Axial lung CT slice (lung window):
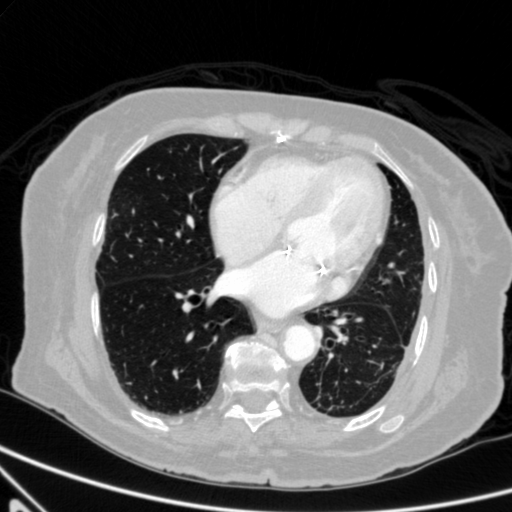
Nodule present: no